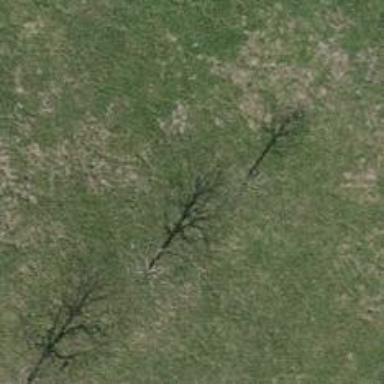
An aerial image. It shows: Single tag "natural: tree."